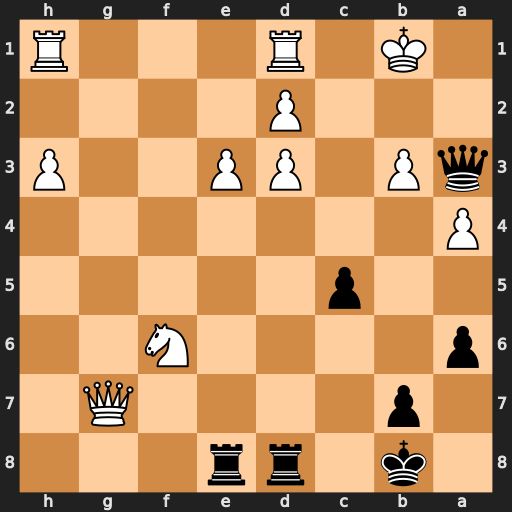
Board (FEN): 1k1rr3/1p4Q1/p4N2/2p5/P7/qP1PP2P/3P4/1K1R3R
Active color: b
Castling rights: -
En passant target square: -
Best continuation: Qxb3+ Kc1 Qa3+